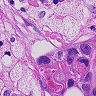
Metastatic tissue present: yes